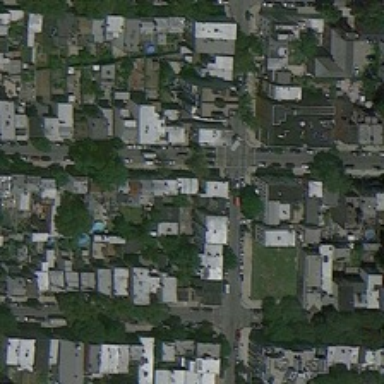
Many buildings and green trees are in a dense residential area .